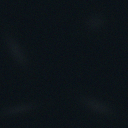
Screen state: off